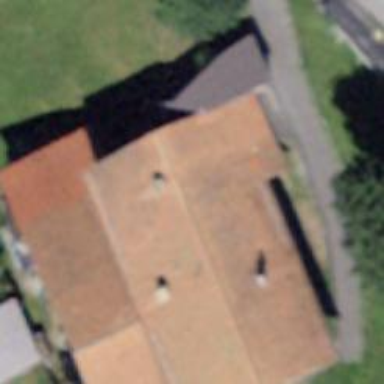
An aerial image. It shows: Farm building.